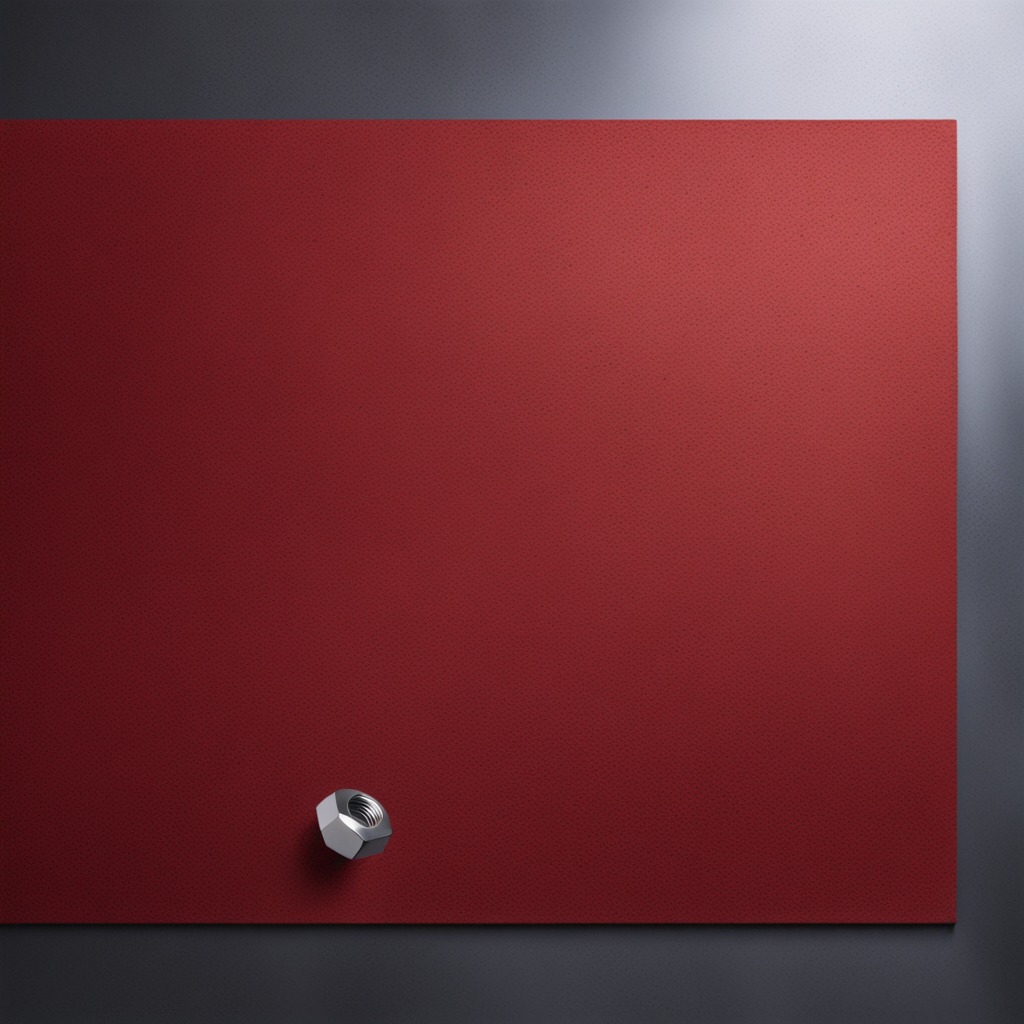
A metal nut lies on a clean granite tabletop covered with a red rubber mat inside a workshop under bright overhead lighting crisp shadows high clarity worn but beneath the mat